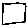
Label: square